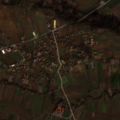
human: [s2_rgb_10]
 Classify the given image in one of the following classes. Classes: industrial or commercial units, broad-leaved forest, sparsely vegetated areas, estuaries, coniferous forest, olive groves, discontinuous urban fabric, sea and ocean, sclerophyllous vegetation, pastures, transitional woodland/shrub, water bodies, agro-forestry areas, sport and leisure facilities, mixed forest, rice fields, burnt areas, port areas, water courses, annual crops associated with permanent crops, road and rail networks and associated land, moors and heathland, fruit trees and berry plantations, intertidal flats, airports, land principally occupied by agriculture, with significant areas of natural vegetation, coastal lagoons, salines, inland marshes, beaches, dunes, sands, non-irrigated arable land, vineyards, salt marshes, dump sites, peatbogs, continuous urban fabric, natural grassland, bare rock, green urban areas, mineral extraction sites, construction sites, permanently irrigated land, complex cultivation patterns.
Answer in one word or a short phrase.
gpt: discontinuous urban fabric, non-irrigated arable land, complex cultivation patterns, broad-leaved forest